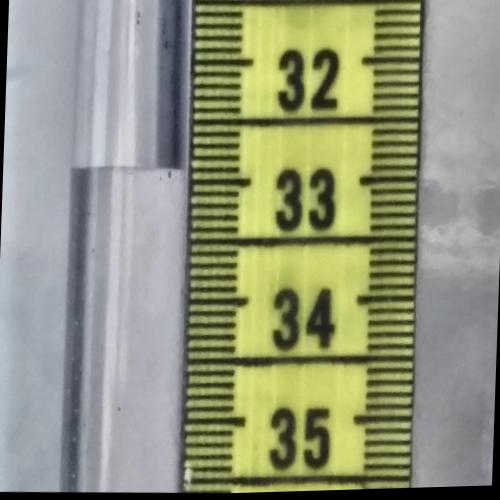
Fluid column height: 32.9 cm